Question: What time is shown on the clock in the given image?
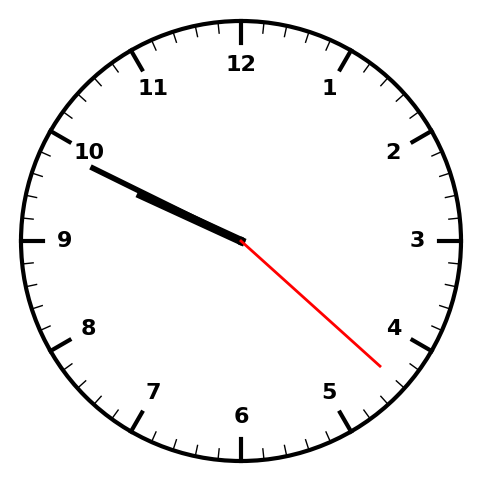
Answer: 09:49:22